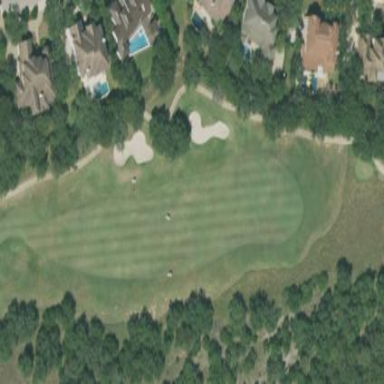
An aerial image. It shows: Golf rough area.